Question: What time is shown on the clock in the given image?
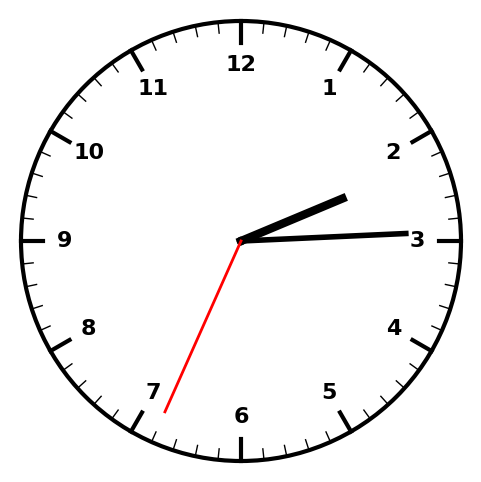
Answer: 02:14:34